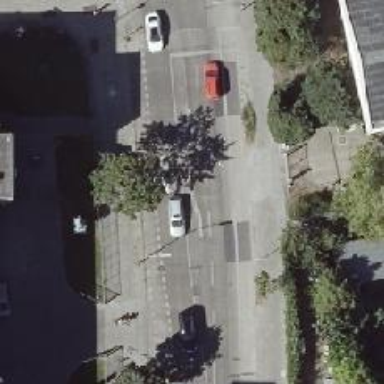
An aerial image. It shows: Tertiary road with asphalt surface. There is separate sidewalk and lanes for cyclists on both sides.